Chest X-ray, PA view. Patient: 49 years old, sex M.
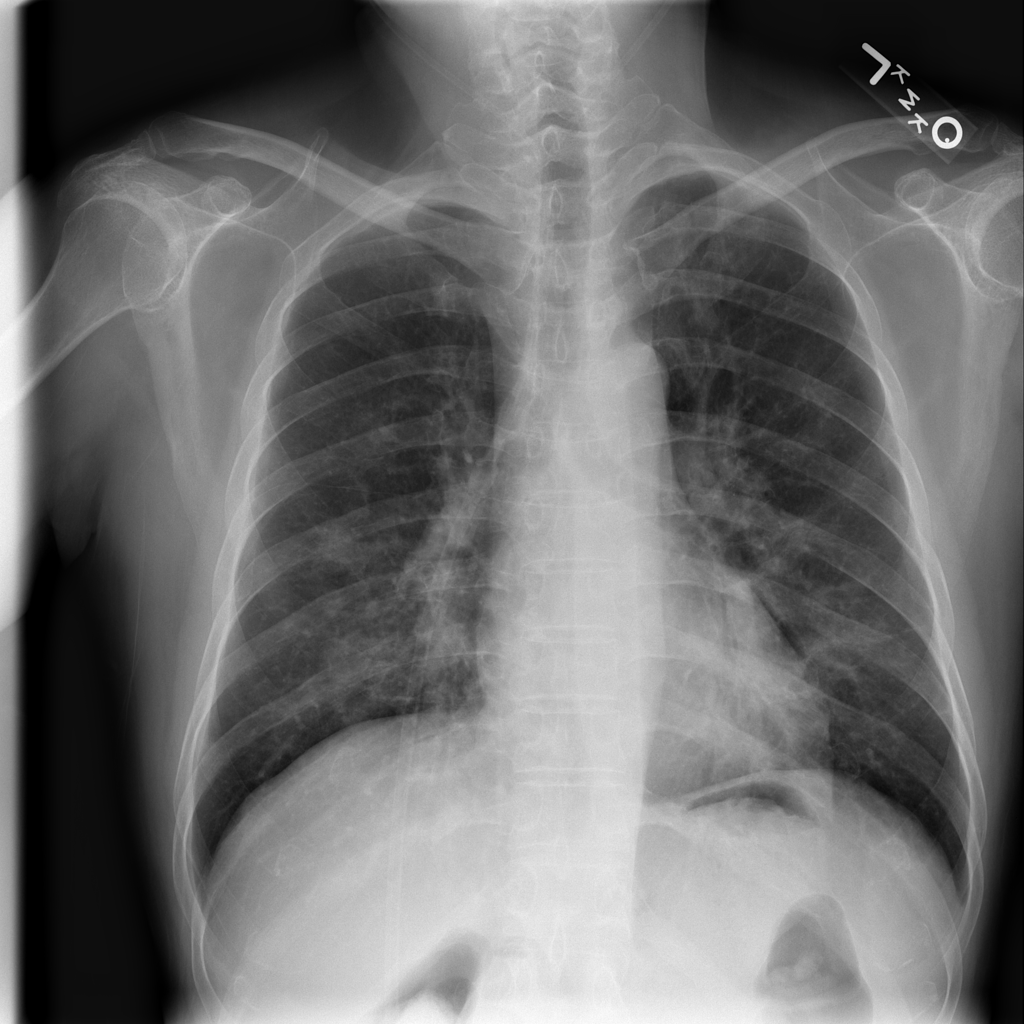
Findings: Infiltration